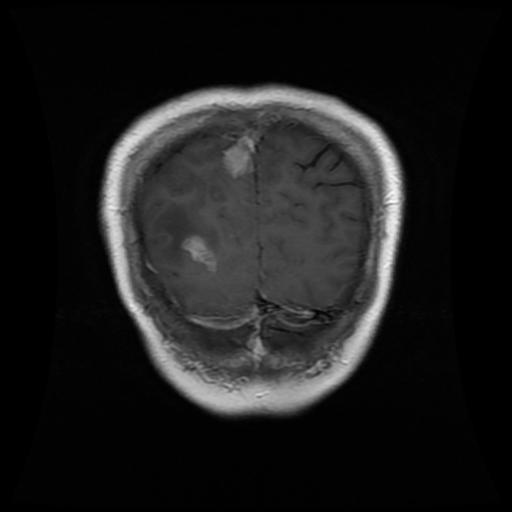
Label: glioma